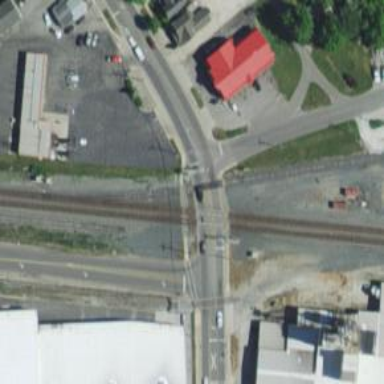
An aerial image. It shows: Rail spur service.